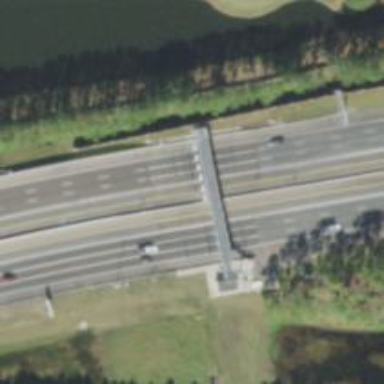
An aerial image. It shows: Toll gantry on the road.